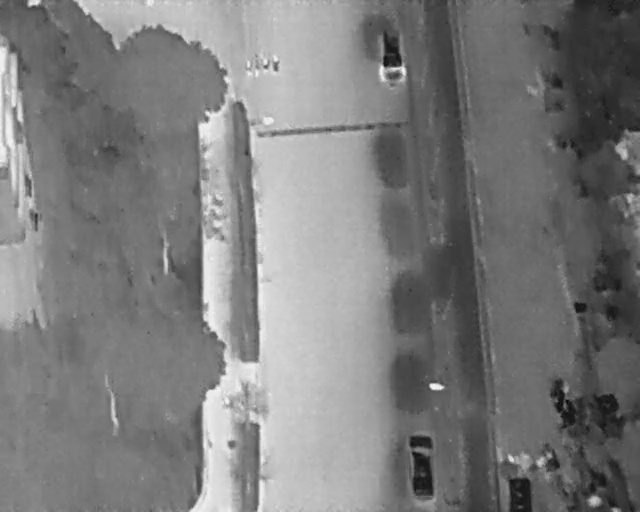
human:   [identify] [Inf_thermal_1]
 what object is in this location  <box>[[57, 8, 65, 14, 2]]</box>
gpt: <ref>1 medium car at the top</ref>